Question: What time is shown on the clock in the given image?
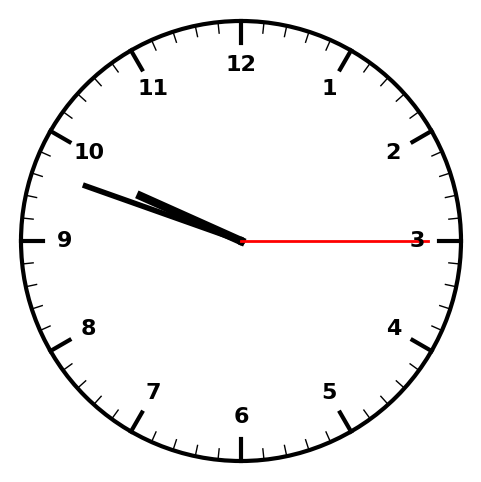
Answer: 09:48:15